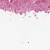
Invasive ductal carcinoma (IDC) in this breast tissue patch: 0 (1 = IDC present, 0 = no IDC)